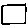
Label: square